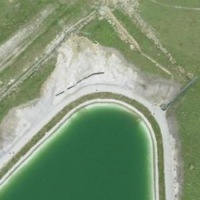
EUNIS habitat code: 23
Species observed at this site:
Lysandra bellargus